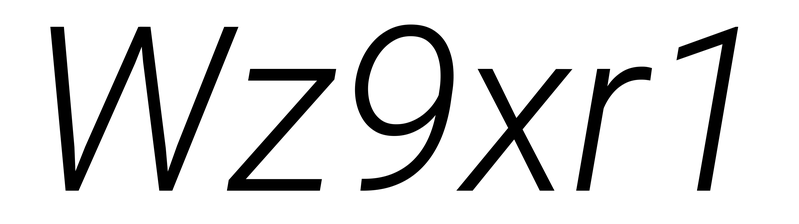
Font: Roboto-Italic_Light_Italic